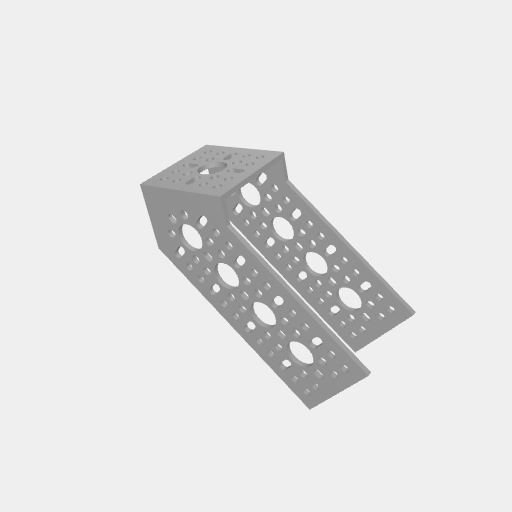
Part: AnglePatternBracket3-1